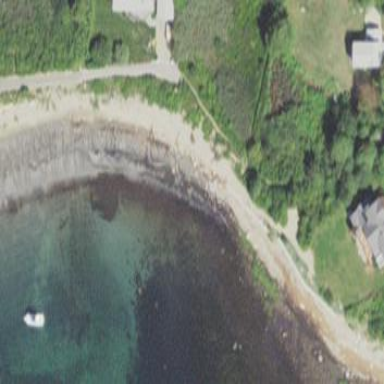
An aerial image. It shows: Beautiful beach with natural surroundings.